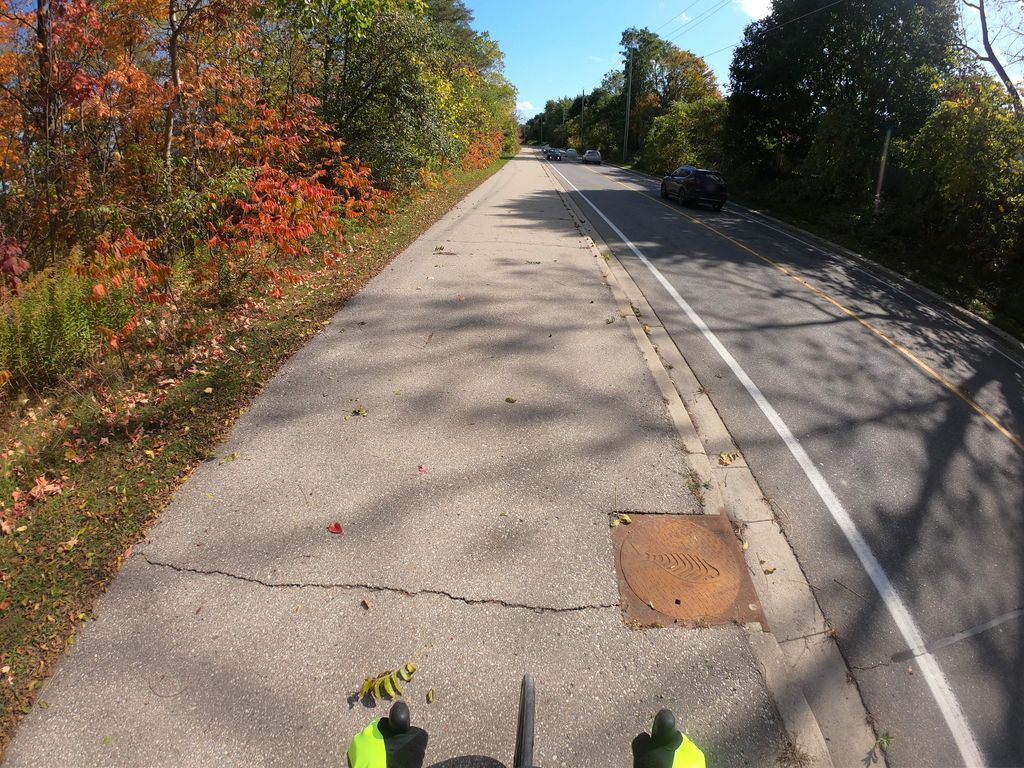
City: kitchener-waterloo